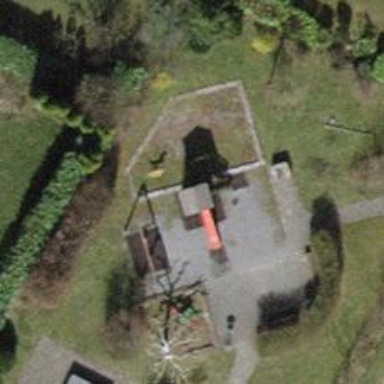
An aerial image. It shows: Playground with various play structures.